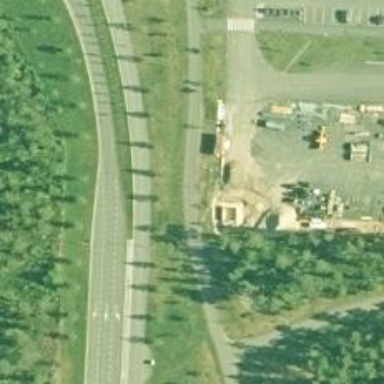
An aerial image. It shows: Asphalt cycleway.